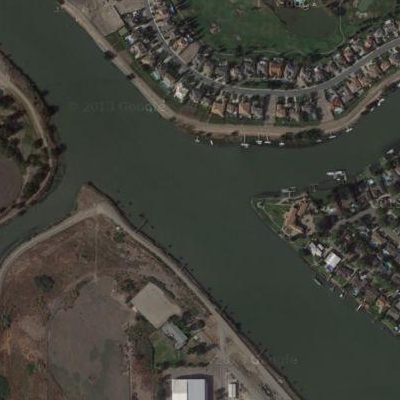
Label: RiverLake